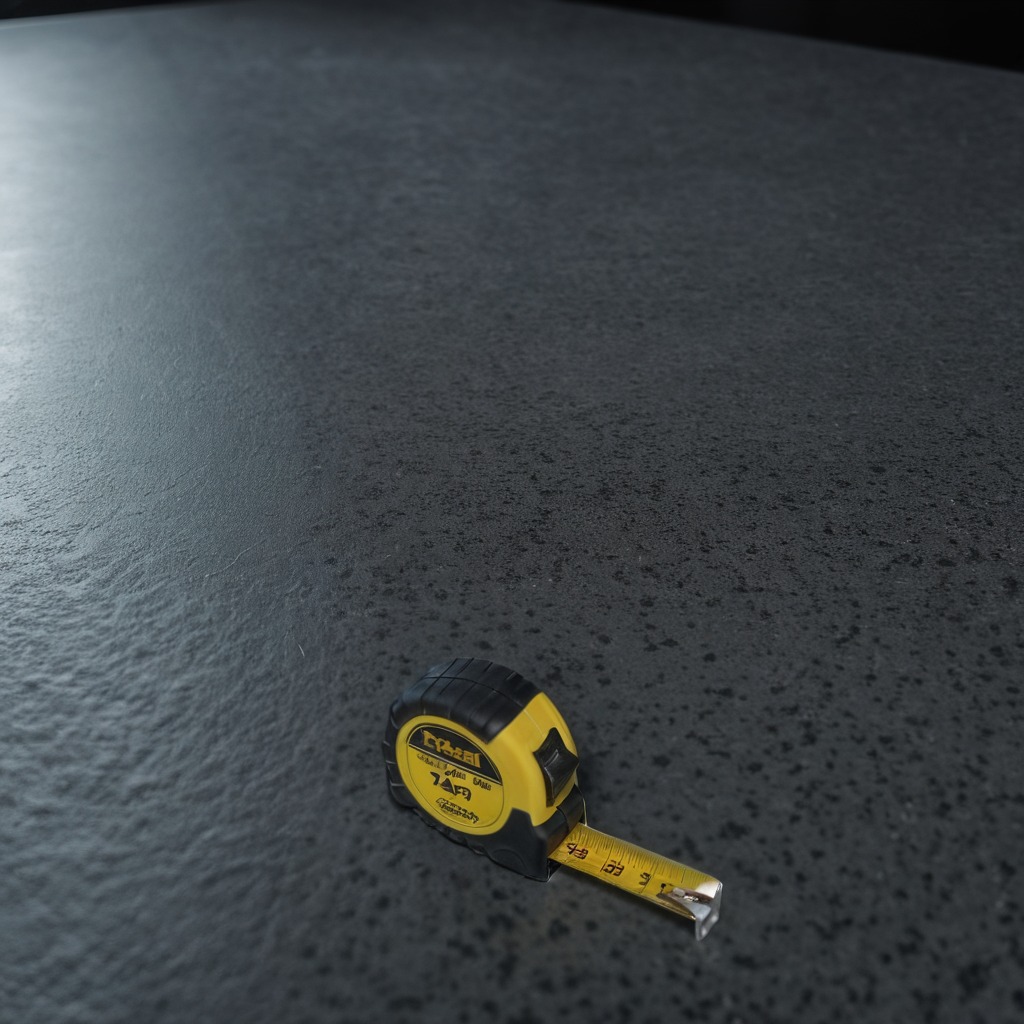
A measuring tape is lying on the clean granite table inside a workshop at night dim ambient light soft shadows worn but